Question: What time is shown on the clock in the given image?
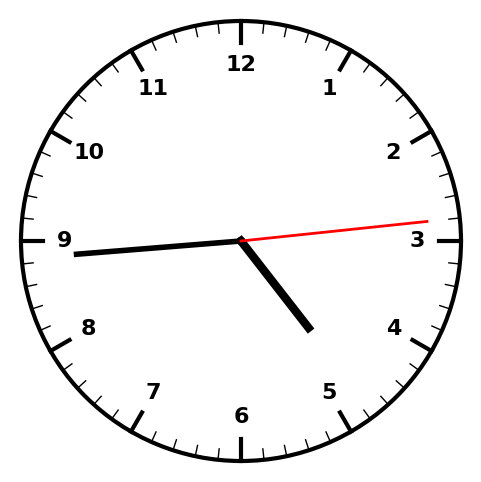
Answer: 04:44:14